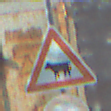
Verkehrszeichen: ViehtriebRechts
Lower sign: Ueberholverbot
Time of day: MorningAfternoon
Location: Outdoor (Suburban)
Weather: Clear
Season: NotSpecified
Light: Natural